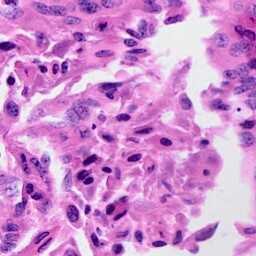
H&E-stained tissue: Cervix